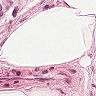
Metastatic tissue present: no